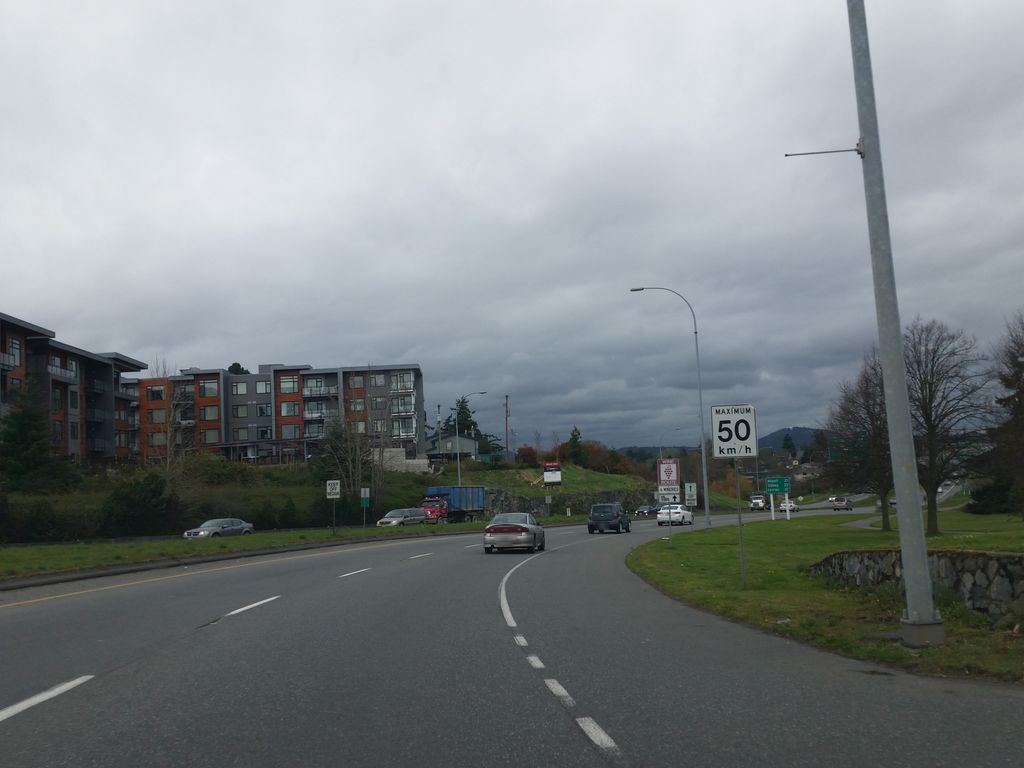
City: victoria